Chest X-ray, PA view. Patient: 14 years old, sex F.
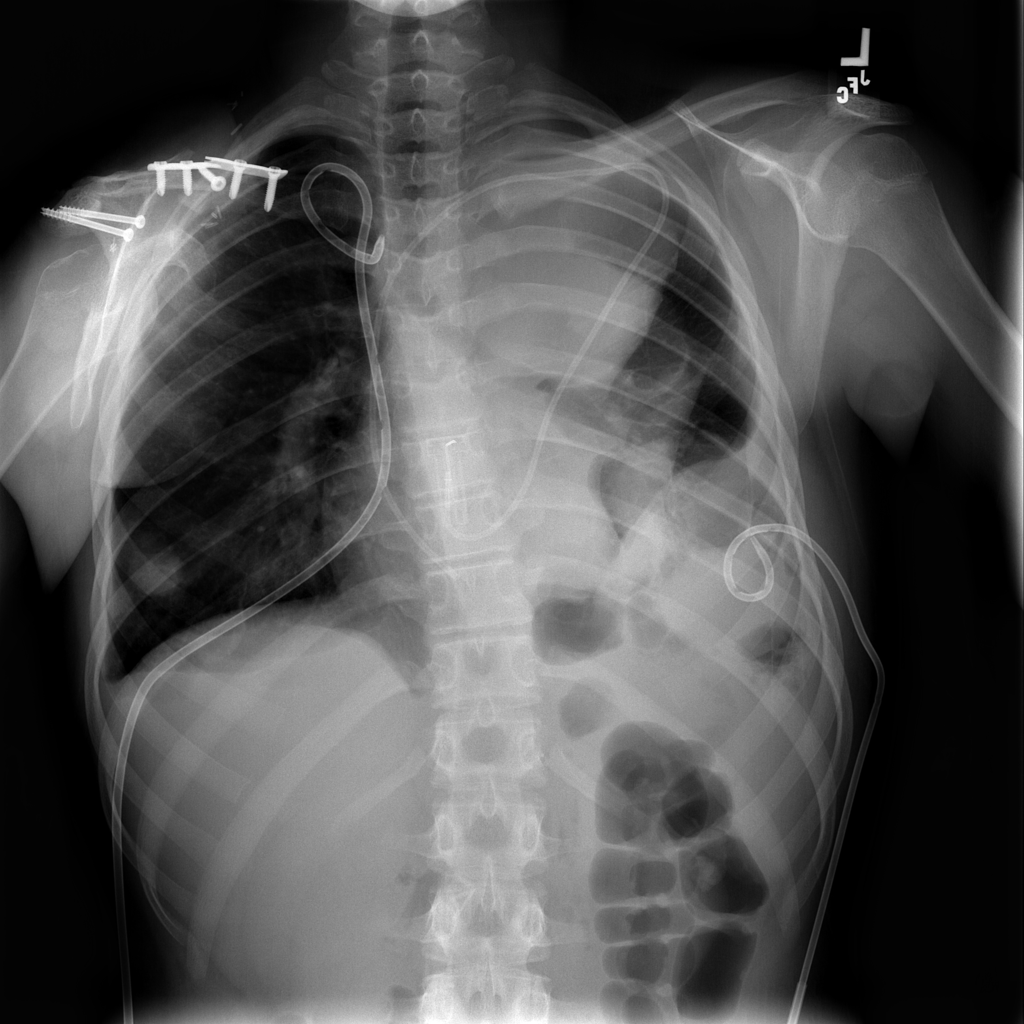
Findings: Mass